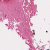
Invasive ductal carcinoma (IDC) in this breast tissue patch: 0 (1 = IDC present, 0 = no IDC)